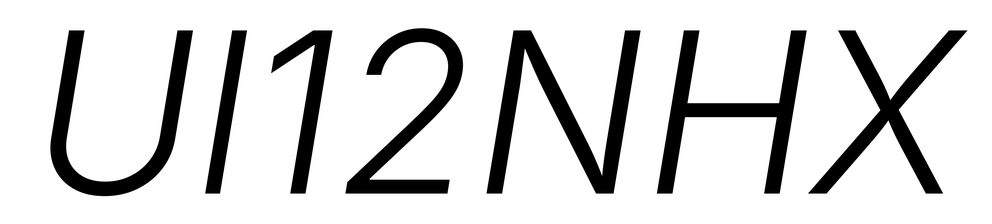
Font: Inter-Italic_Light_Italic